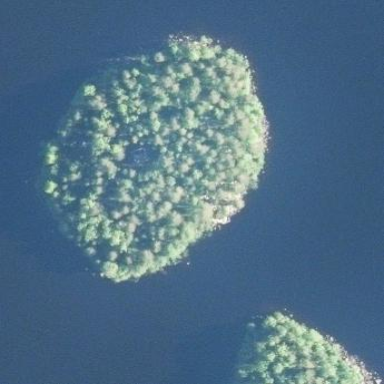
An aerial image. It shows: Islet.